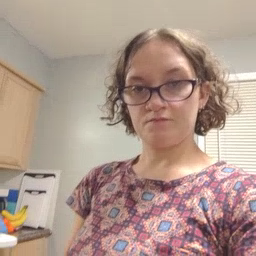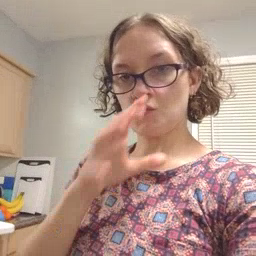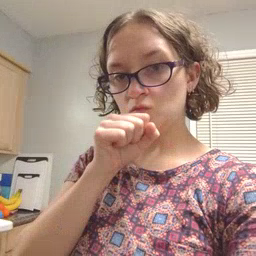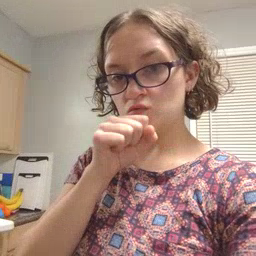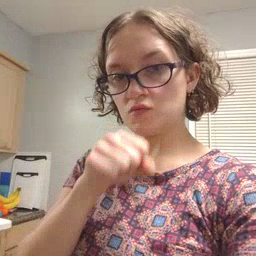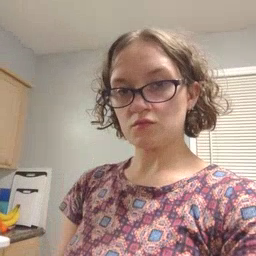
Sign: orange